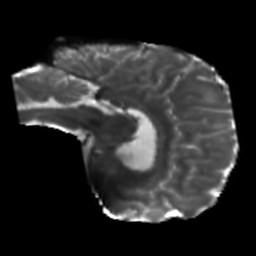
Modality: T2w
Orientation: sagittal
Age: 46
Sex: male
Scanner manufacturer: siemens
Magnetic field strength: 3 T
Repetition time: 5.47 s
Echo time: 0.0854 s